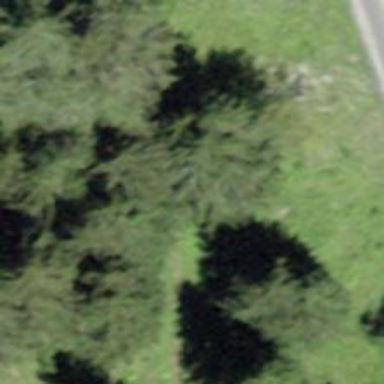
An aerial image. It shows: Forest area.